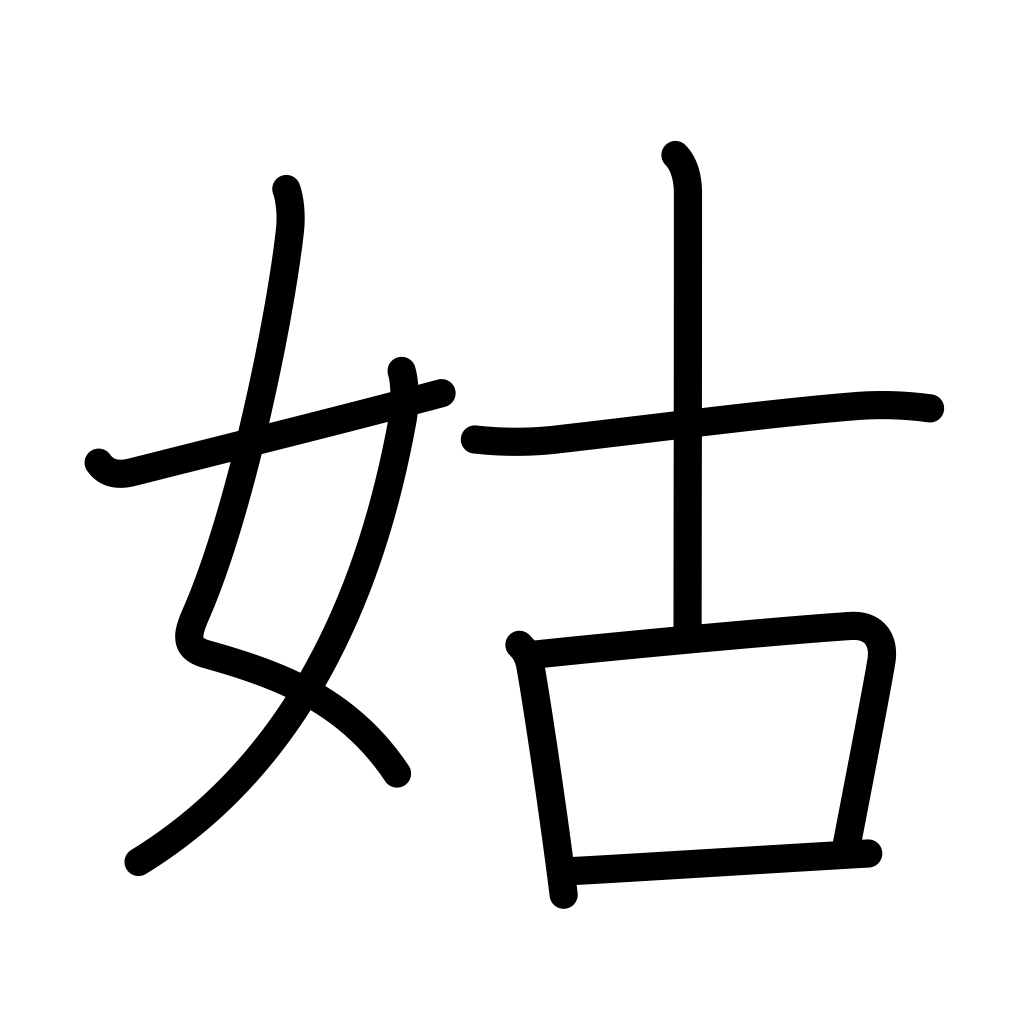
Meaning: mother-in-law